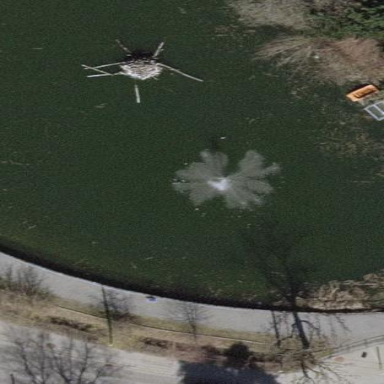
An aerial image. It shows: Pond with natural water.